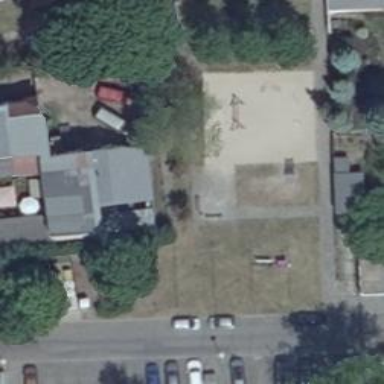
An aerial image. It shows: Playground area for leisure activities on the land.